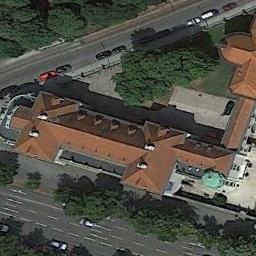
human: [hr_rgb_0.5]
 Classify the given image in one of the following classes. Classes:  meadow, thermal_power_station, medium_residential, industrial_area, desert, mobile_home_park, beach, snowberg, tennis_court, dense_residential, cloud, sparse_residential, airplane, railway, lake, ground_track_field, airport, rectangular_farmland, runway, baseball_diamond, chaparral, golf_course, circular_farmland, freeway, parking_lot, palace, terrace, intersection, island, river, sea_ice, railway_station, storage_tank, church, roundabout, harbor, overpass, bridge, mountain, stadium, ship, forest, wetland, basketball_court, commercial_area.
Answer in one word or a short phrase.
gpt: church